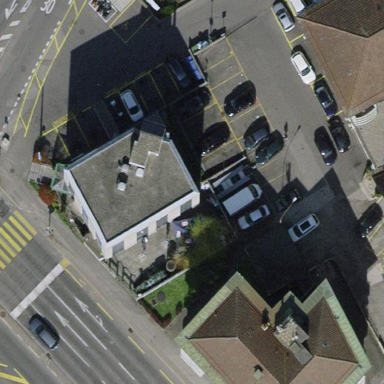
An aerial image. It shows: Office building.